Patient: sex F, age 69
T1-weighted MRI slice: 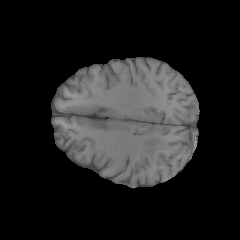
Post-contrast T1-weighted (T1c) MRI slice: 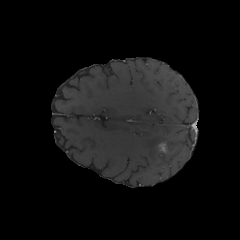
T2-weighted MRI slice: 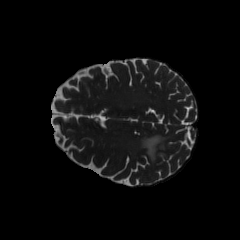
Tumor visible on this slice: yes
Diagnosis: Glioblastoma, IDH-wildtype
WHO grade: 4